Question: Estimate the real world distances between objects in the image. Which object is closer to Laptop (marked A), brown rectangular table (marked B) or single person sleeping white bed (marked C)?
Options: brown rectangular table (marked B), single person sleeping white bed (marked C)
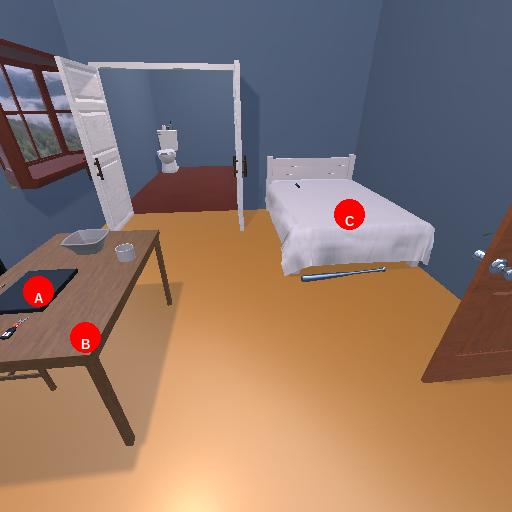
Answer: brown rectangular table (marked B)